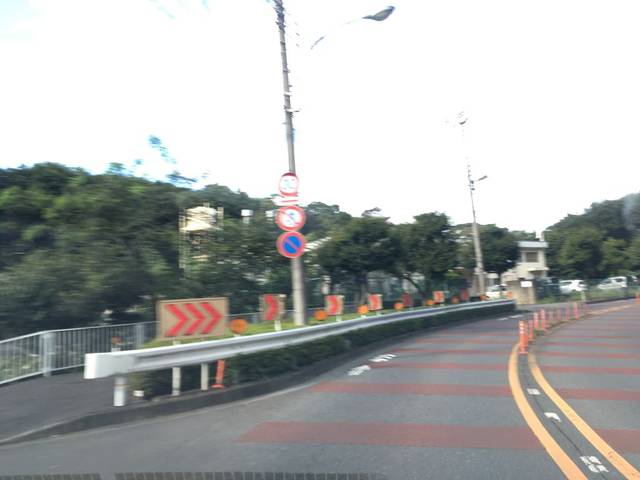
Region: Japan
Coordinates: 35.763, 139.388